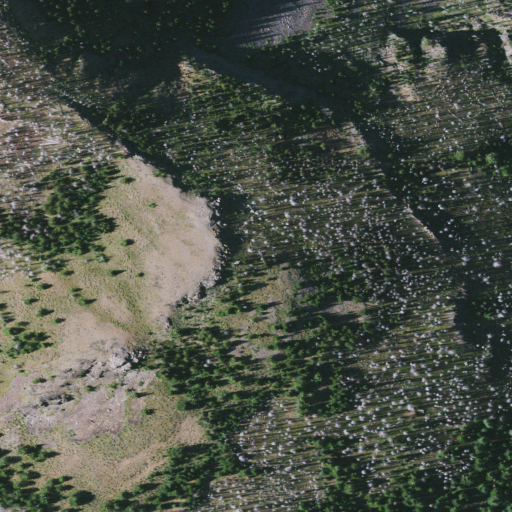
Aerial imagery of mountain in Oregon named Baldy Mountain containing shrub, grassland, and evergreen forest